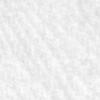
Label: no_change